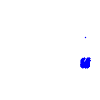
Particle: electron